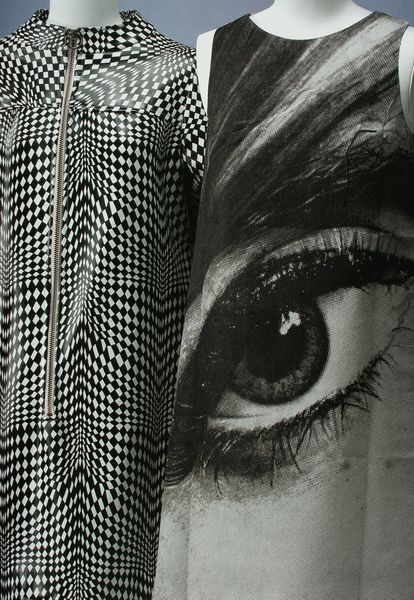
Titel: Kleid und "Poster Dress"-Papierkleid
Künstler: Harry Gordon
Standort: Kyoto (Japan)
Institution: Kyoto Costume Institute
Schlagwörter: blau, weiß, ausschnitt, grau, kleid, kleider, licht, schwarz, karo, mode, falten, kragen, auge, stoff, zwei, glanz, streifen, wimpern, foto, druck, schwarzweiß, puppen, pupille, diagonal, iris, geometrie, lid, reissverschluss, pepita, wimoern